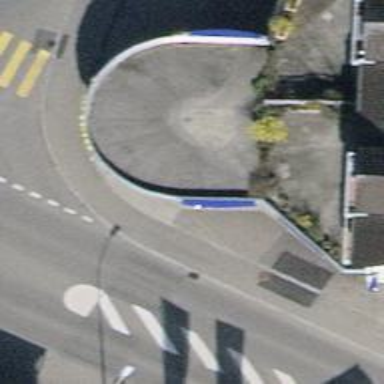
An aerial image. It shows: Fuel station.